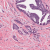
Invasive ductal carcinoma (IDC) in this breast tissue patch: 1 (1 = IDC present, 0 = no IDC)